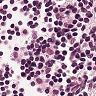
Metastatic tissue present: no